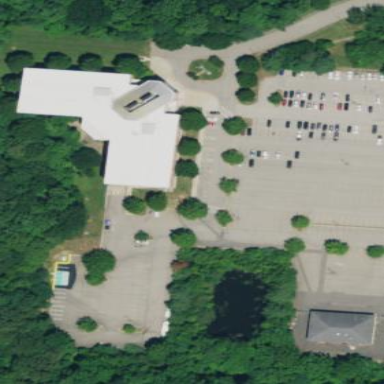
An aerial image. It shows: Parking area.